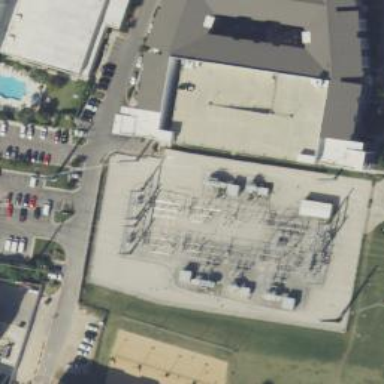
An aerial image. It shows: Switch used for power control.